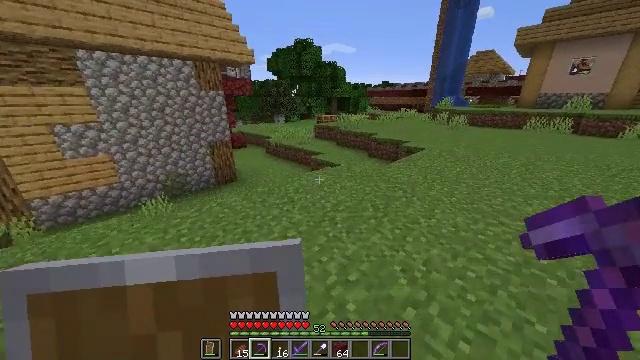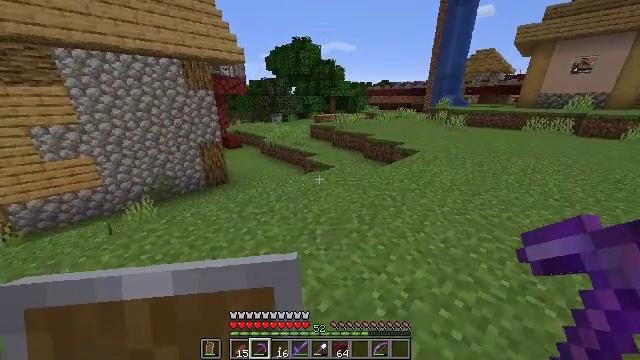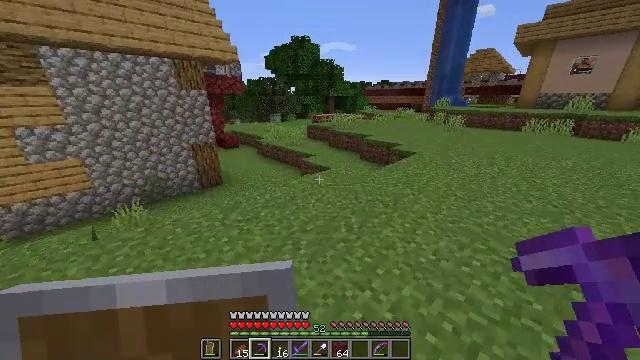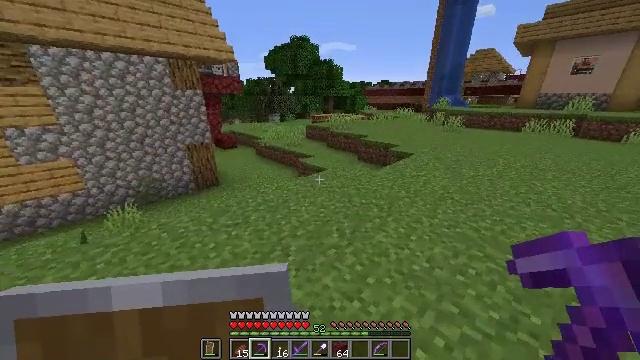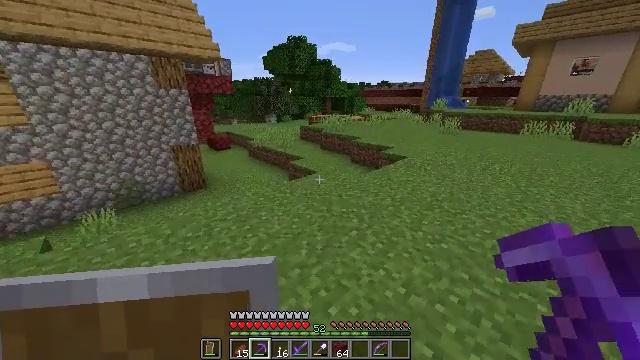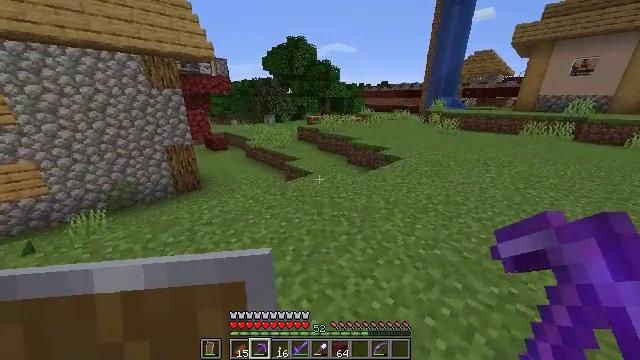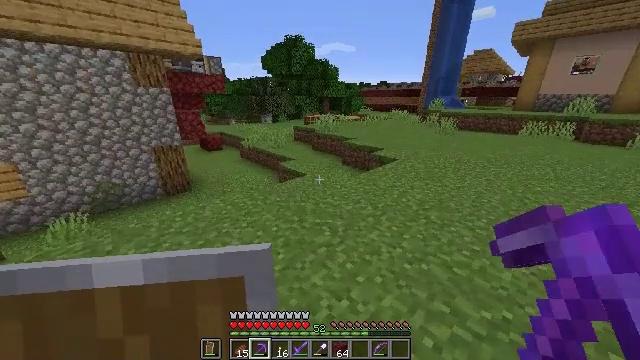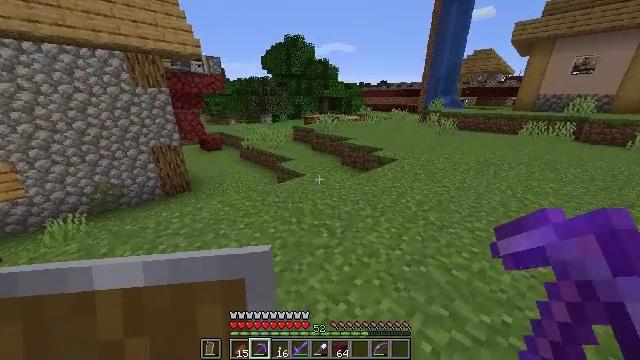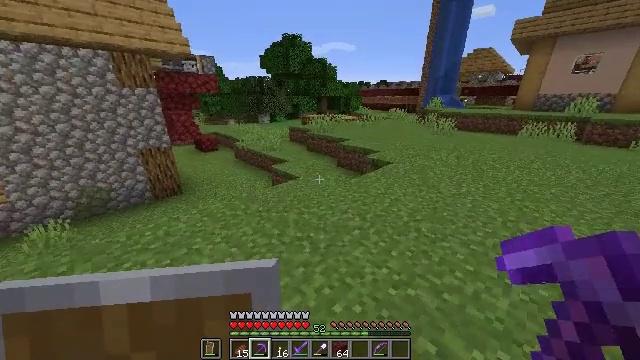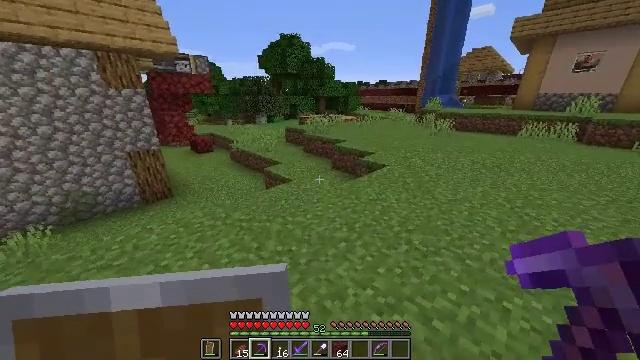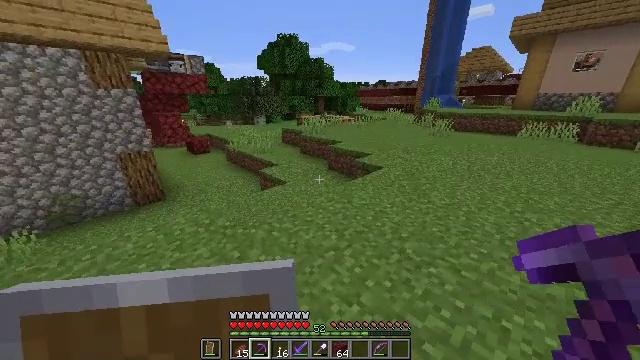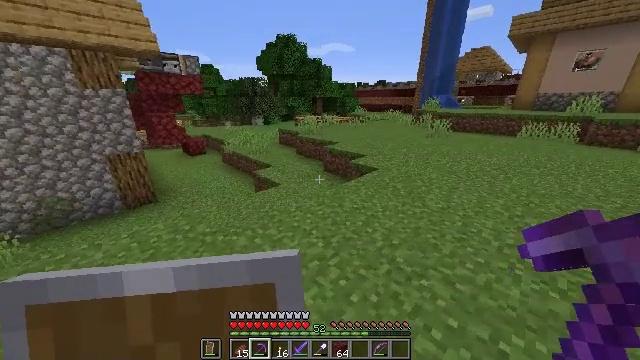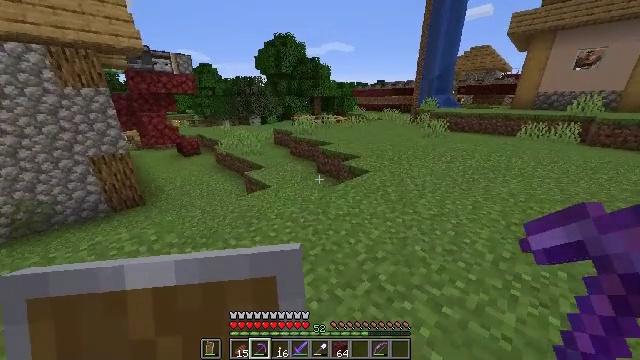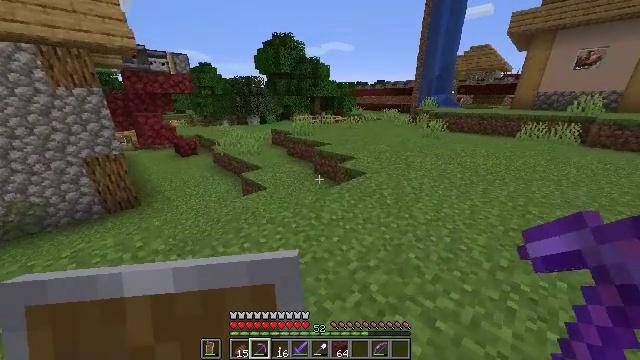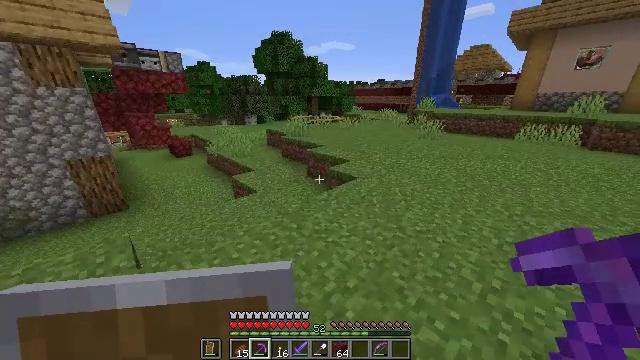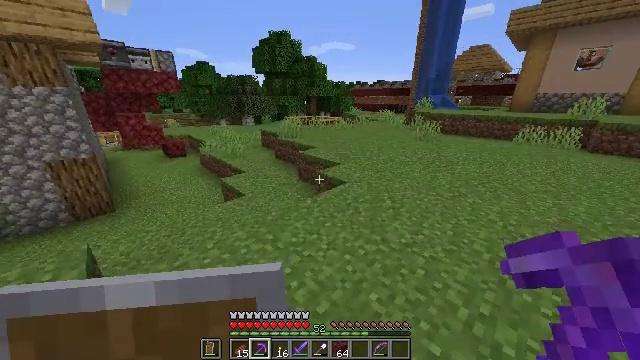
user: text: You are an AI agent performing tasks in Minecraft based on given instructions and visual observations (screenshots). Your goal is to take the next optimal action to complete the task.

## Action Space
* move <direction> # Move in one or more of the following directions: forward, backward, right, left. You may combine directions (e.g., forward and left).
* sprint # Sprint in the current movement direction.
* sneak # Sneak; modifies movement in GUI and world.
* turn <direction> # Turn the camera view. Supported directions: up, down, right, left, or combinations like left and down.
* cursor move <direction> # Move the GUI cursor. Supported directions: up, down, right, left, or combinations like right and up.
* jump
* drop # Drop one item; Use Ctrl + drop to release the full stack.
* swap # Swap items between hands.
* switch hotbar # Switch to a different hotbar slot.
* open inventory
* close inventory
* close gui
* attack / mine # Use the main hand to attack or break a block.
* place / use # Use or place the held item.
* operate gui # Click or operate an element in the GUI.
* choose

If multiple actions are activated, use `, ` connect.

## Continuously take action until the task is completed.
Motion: motion action
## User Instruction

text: Craft gold nugget.
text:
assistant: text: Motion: move forward and move right
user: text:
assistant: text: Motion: move forward and move right
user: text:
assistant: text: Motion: move forward and move right
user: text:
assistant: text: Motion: move forward and move right
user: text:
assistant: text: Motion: move forward and move right
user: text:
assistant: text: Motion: move forward and move right
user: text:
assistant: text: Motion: move forward and move right
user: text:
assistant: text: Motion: move forward and move right
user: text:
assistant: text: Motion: move forward and move right
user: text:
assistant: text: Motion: move forward and move right
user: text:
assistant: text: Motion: move forward and move right
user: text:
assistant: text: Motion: move forward and move right
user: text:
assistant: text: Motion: move forward and move right
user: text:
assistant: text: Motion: move forward and move right
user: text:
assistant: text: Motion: move forward and move right
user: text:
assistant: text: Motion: move forward and move right
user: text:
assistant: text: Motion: move forward and move right
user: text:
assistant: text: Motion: move forward and move right
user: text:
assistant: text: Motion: move forward and move right
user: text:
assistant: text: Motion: move forward and move right
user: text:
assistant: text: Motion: move forward and move right
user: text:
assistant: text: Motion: move forward and move right
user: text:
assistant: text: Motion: move forward
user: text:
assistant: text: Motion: move forward
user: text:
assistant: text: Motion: move forward
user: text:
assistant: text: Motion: move forward
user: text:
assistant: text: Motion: move forward
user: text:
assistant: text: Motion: move forward
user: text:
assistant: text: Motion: move forward
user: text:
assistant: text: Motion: move forward